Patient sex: F
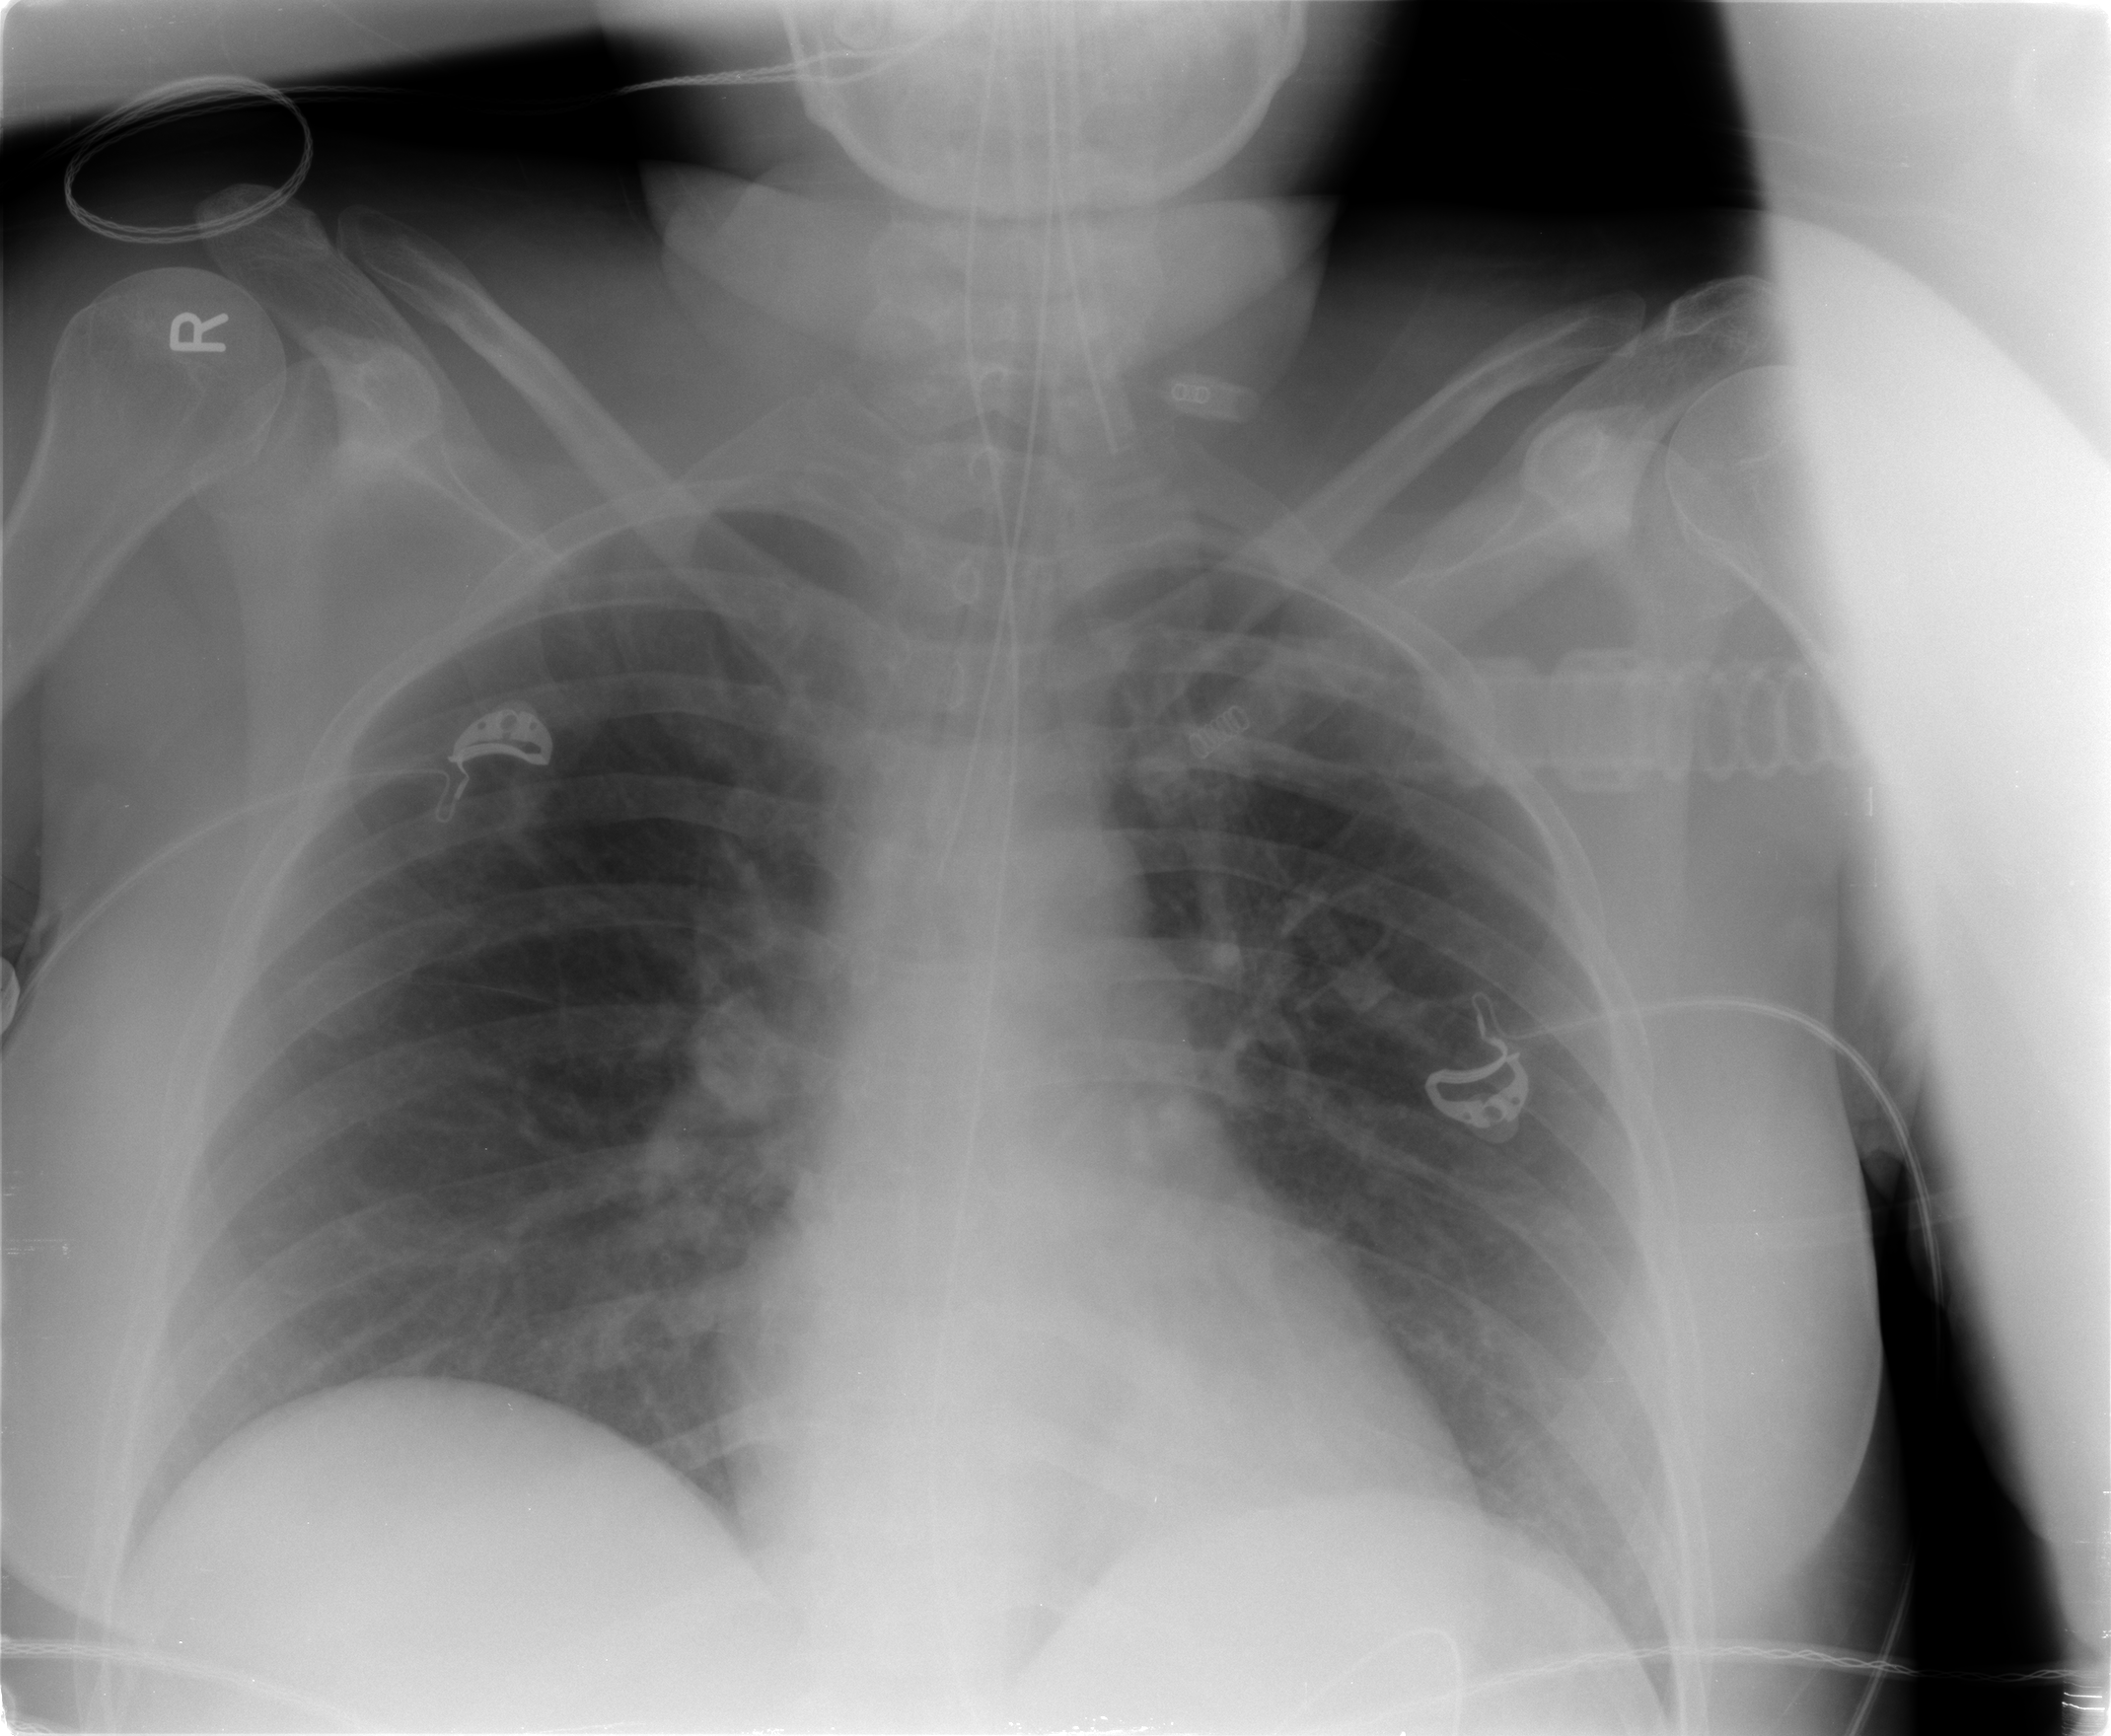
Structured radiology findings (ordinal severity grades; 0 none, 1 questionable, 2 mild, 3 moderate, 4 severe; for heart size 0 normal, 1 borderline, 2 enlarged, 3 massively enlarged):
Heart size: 0
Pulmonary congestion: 2
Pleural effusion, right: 0
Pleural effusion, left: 0
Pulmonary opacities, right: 1
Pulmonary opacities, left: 0
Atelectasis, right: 0
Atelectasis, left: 0